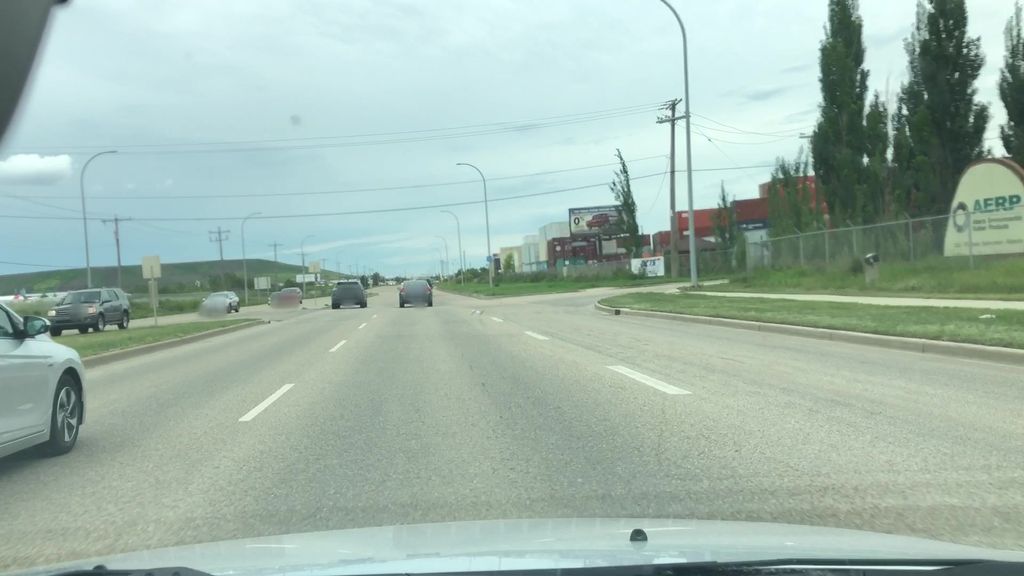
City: edmonton